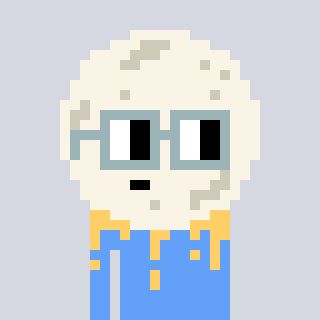
a pixel art character with square dark gray glasses, a moon-shaped head and a blue-colored body on a cool background